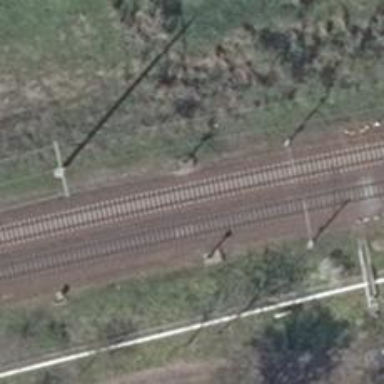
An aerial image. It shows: Railway signal.